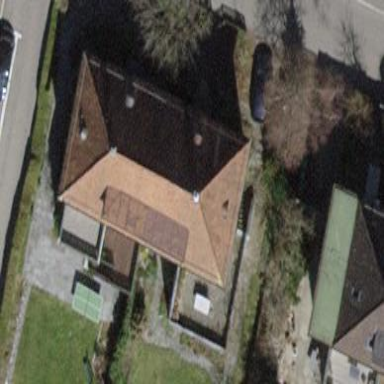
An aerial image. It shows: Building with tiled roof.